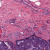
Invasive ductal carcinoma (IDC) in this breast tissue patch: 0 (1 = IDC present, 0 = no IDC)